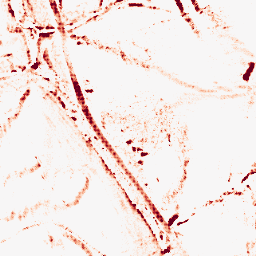
Category: morphological
Decomposition family: morphological_diamond
Decomposition parameters: operation: opening
radius: 5
Upsampling method: sinc_hamming
Upsampling parameters: scale: 8
kernel_size: 8
Upsampling scale: 8